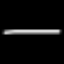
Label: line